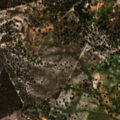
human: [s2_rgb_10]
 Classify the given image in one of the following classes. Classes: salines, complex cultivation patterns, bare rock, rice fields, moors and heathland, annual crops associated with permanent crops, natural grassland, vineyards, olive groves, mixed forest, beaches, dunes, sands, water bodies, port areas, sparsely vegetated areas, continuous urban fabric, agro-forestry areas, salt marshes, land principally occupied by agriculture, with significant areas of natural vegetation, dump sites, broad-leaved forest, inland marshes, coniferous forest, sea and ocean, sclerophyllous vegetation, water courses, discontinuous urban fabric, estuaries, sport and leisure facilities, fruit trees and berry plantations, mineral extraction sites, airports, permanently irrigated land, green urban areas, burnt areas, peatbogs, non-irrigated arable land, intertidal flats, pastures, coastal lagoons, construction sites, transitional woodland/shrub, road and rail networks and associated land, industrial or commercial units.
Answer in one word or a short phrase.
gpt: agro-forestry areas, broad-leaved forest, transitional woodland/shrub